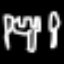
Label: fork